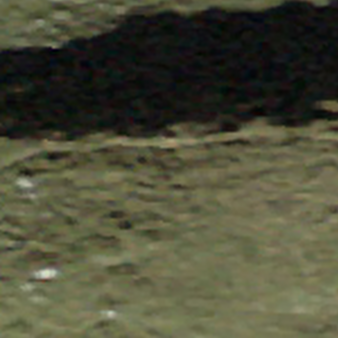
Label: other